Question: My this query getting 6 records from resale table for shipwynum 151513 : -
'''
select re.recdat,
re.resaleid,
IF (re.benownsal != '', owsal.ownshortnam, if ((re.grptypsal != '' &&
re.bogrpidsal != ''), if (bosal.bogrpshort != '', bosal.bogrpshort,
bosal.bogrpnam), cou1.nation)) as seller,
IF (re.benownpur != '', owpur.ownshortnam, if ((re.grptyppur != '' &&
re.bogrpidpur != ''), if (bopur.bogrpshort != '', bopur.bogrpshort,
bopur.bogrpnam), cou.nation)) as buyer,
re.benownpur,
re.grptyppur,
re.bogrpidpur,
re.statuscod,
re.showinob,
re.benownsal,
re.grptypsal,
re.bogrpidsal
from resale as re
left join owner as owpur on owpur.ownwynum = re.benownpur
left join owner as owsal on owsal.ownwynum = re.benownsal
left join bogroup as bopur on bopur.bogrpid = re.bogrpidpur
left join bogroup as bosal on bosal.bogrpid = re.bogrpidsal
left join country as cou on cou.coucod = re.buynation
left join country as cou1 on cou1.coucod = re.selnation
where re.shipwynum = '151513' and
re.deleted = 'N'
order by re.saltyp desc,
re.recdat
'''
Here i have added sample data screen shot got from above query for shipwynum 15153:-

When i add limit clause 'LIMIT 1' then its getting the first one record which i expected. But its only for one ship that have shipwynum = 151513. I want to get first one record for every ship.
What changes i do for get such a records for every ship.
Any help would be greatly appreciated.
Thanks.
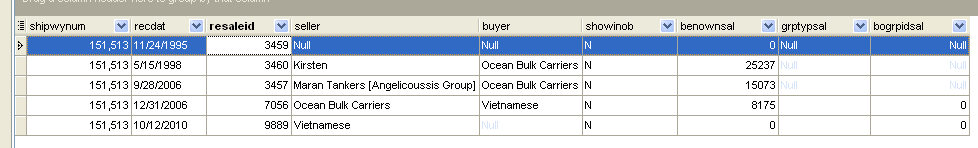
Answer: You can use your query as an internal query and group it outside. Try your query as :
'''
select abc.recdat, abc.resaleid, abc.seller, abc.buyer,abc.benownpur,
abc.grptyppur, abc.bogrpidpur, abc.statuscod, abc.showinob, abc.benownsal, abc.grptypsal, abc.bogrpidsal
from ( select re.recdat,
re.resaleid,
IF (re.benownsal != '', owsal.ownshortnam, if ((re.grptypsal != '' &&
re.bogrpidsal != ''), if (bosal.bogrpshort != '', bosal.bogrpshort,
bosal.bogrpnam), cou1.nation)) as seller,
IF (re.benownpur != '', owpur.ownshortnam, if ((re.grptyppur != '' &&
re.bogrpidpur != ''), if (bopur.bogrpshort != '', bopur.bogrpshort,
bopur.bogrpnam), cou.nation)) as buyer,
re.benownpur,
re.grptyppur,
re.bogrpidpur,
re.statuscod,
re.showinob,
re.benownsal,
re.grptypsal,
re.bogrpidsal,
re.shipwynum
from resale as re
left join owner as owpur on owpur.ownwynum = re.benownpur
left join owner as owsal on owsal.ownwynum = re.benownsal
left join bogroup as bopur on bopur.bogrpid = re.bogrpidpur
left join bogroup as bosal on bosal.bogrpid = re.bogrpidsal
left join country as cou on cou.coucod = re.buynation
left join country as cou1 on cou1.coucod = re.selnation
where re.shipwynum = '151513' and
re.deleted = 'N'
order by re.saltyp desc,
re.recdat)abc group by abc.shipwynum
'''